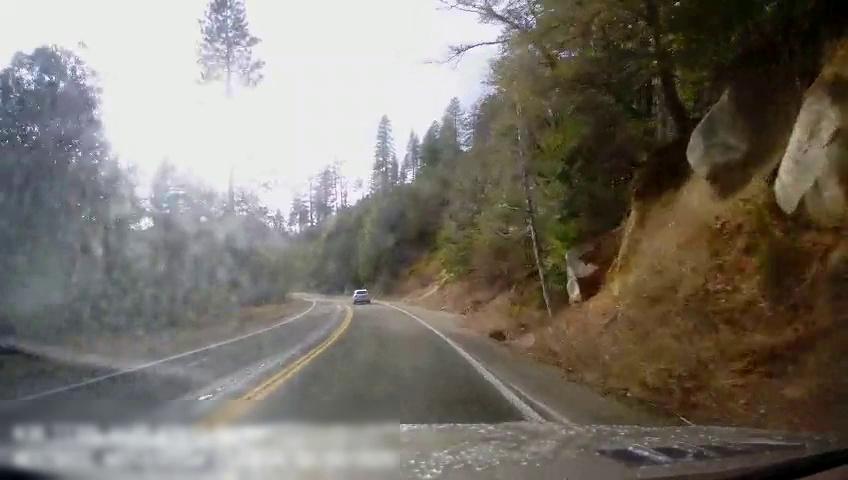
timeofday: Day
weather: Sunny
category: Drivable Space
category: Vehicles | Car
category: Lanes | Opposite Lane
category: Lanes | Current Lane
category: Lanes | Current Lane
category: Lanes | Current Lane